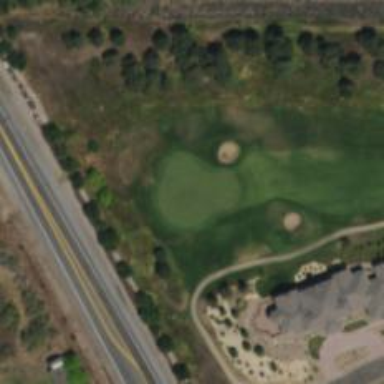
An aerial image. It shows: Golf hole.